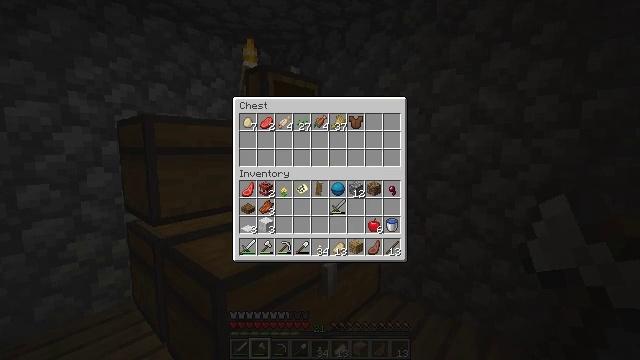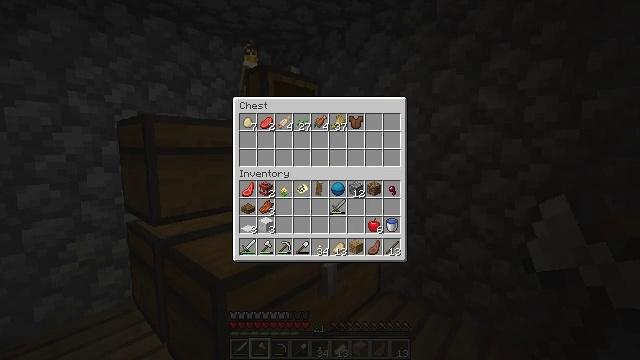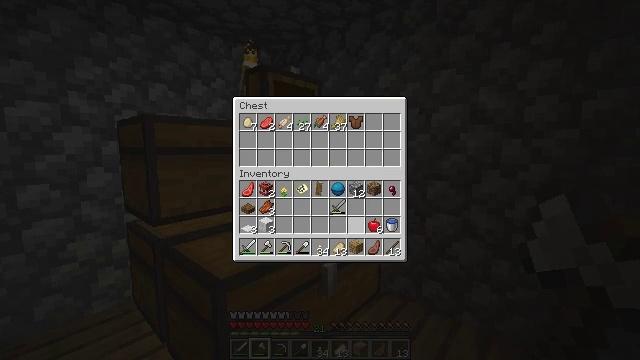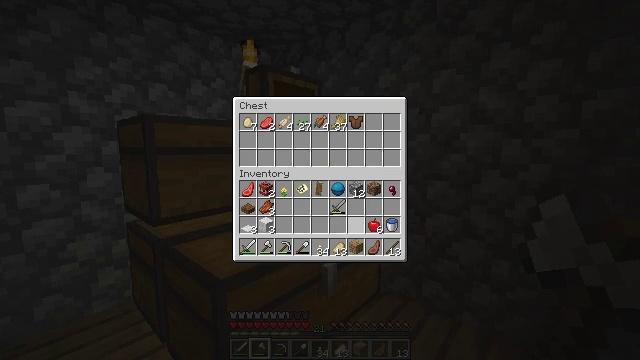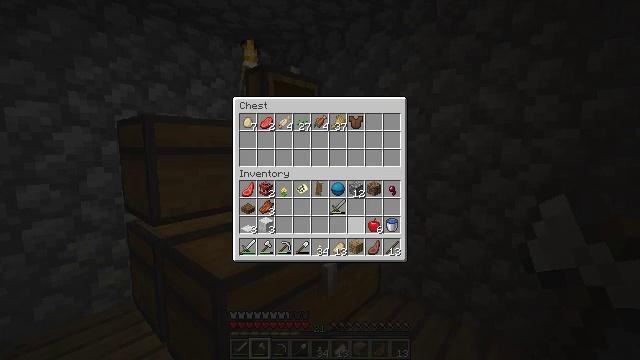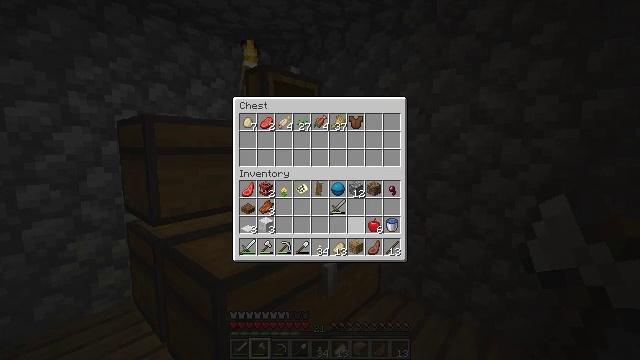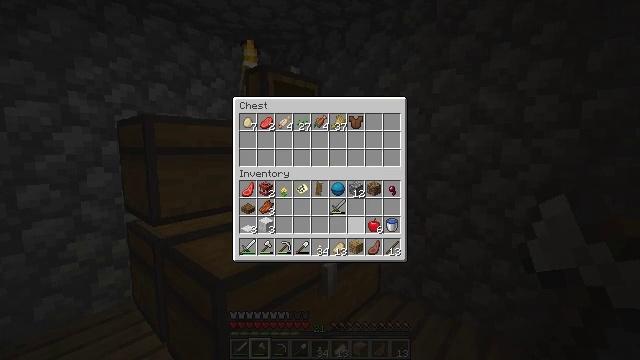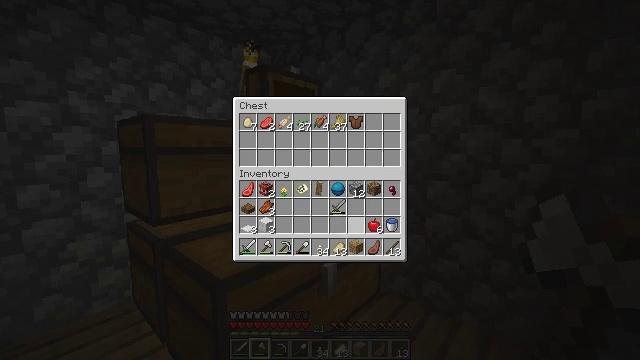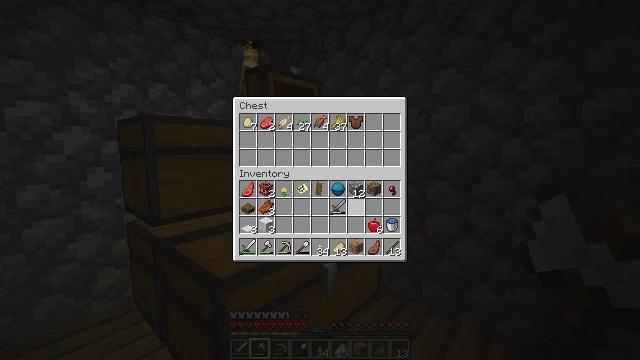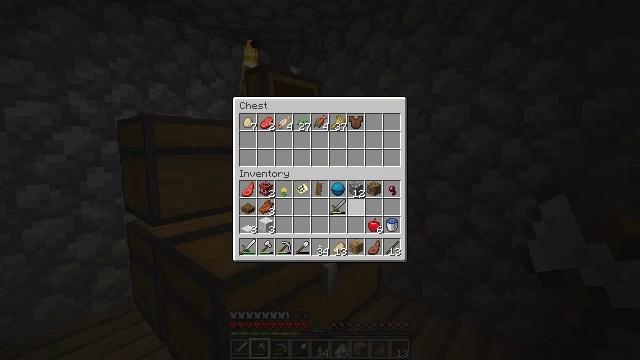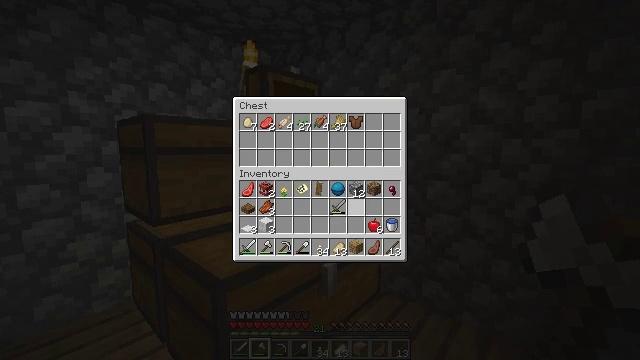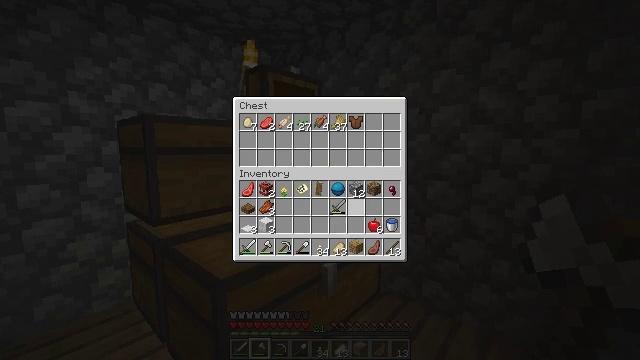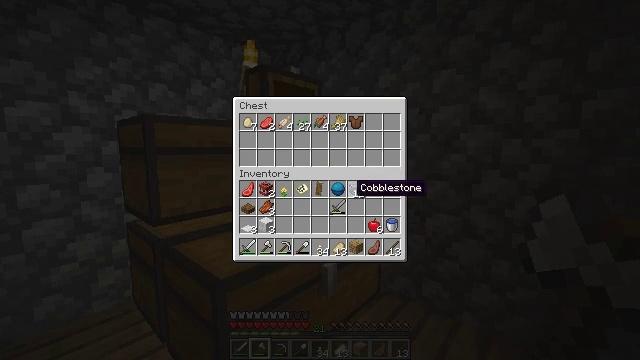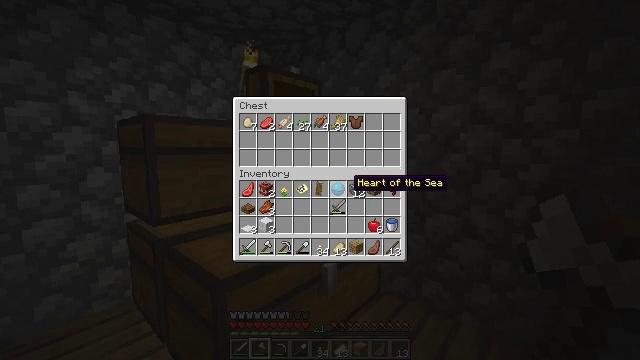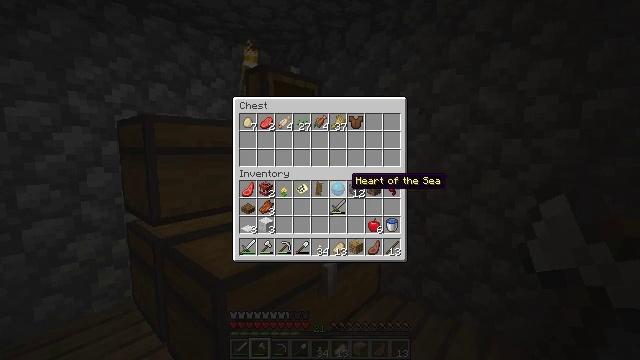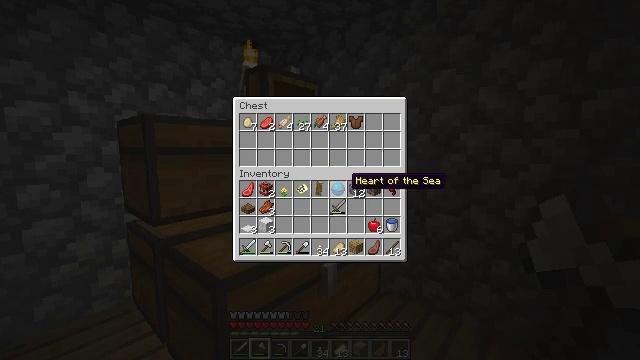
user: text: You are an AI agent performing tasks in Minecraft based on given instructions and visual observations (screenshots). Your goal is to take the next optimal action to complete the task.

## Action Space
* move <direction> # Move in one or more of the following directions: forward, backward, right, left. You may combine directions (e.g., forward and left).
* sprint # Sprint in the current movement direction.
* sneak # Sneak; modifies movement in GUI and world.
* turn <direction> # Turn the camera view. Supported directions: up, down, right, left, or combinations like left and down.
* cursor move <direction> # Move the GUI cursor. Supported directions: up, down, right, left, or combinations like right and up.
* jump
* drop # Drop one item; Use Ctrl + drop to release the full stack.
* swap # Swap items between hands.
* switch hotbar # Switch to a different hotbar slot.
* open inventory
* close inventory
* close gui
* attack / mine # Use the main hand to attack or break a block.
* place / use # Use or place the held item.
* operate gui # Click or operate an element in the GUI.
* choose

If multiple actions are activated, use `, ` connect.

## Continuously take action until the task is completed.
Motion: motion action
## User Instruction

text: Attack the chest to pick it up.
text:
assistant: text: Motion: sneak
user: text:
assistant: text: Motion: sneak
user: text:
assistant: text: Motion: sneak
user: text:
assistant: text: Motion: sneak
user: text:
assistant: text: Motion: sneak
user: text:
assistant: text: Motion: sneak
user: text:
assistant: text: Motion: sneak
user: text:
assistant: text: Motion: sneak
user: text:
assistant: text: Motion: sneak
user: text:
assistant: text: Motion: sneak
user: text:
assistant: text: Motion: sneak, cursor move up
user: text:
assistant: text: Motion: sneak
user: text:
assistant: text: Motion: sneak
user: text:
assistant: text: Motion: sneak
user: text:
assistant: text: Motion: sneak
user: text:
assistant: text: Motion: sneak
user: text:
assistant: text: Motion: no_op
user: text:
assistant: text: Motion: no_op
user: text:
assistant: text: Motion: no_op
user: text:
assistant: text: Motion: no_op
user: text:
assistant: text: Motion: cursor move right
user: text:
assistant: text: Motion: no_op
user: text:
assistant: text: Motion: no_op
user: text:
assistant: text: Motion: no_op
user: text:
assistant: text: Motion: no_op
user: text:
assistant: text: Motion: no_op
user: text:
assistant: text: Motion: no_op
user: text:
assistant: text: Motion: no_op
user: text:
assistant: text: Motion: no_op
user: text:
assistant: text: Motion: no_op